Question: I have the follow code to download a PDF in laravel
'''
public function doDownload($id){
$servicio = Servicio::find($id);
$array = explode('/', $servicio->RutaPDF);
$path = '/home/web-apps/marsur/public/servicio/'.$array[1].'/ordedeservicio.pdf'; //array[1] contain a number
header("Content-Type: application/octet-stream");
header("Content-Disposition: attachment; filename=" . urlencode($path));
header("Content-Type: application/octet-stream");
header("Content-Type: application/download");
header("Content-Description: File Transfer");
header("Content-Length: " . filesize($path));
flush(); // this doesn't really matter.
$fp = fopen($path, "r");
while (!feof($fp))
{
echo fread($fp, 65536);
flush(); // this is essential for large downloads
}
fclose($fp);
}
'''
'''
Route::get('servicio/download/{id}', array('uses' => 'ServicioController@doDownload'));
'''
when I use 'Postman' to test, this appear

how can I fix it?
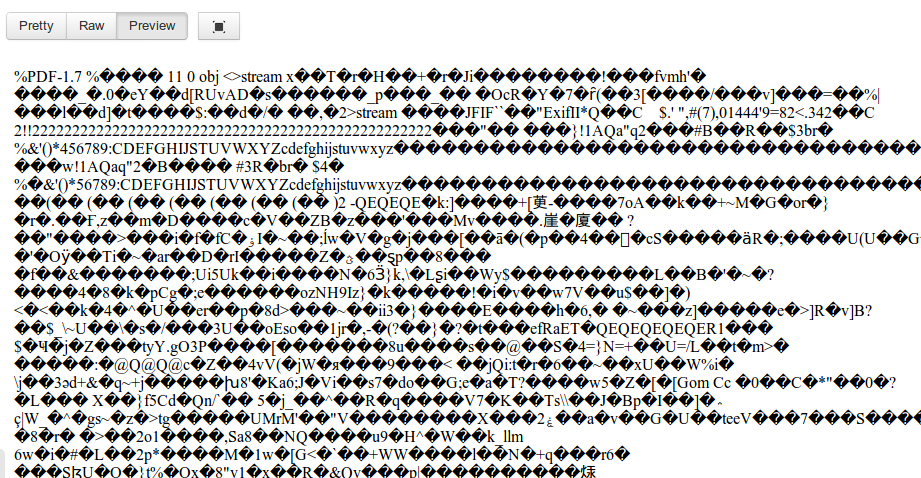
Answer: Try using the specfic MIME type for a pdf:
'''
header("Content-Type: application/pdf");
'''
On a side note, you could use <URL>, without you having to create all the headers manually:
'''
return Response::download($filePath, $fileClientName);
'''
You can also specify the headers manually as 3rd parameter, but everytime I used this to download a PDF it worked straight away, so it shouldn't be necessary.